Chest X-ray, PA view. Patient: 42 years old, sex M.
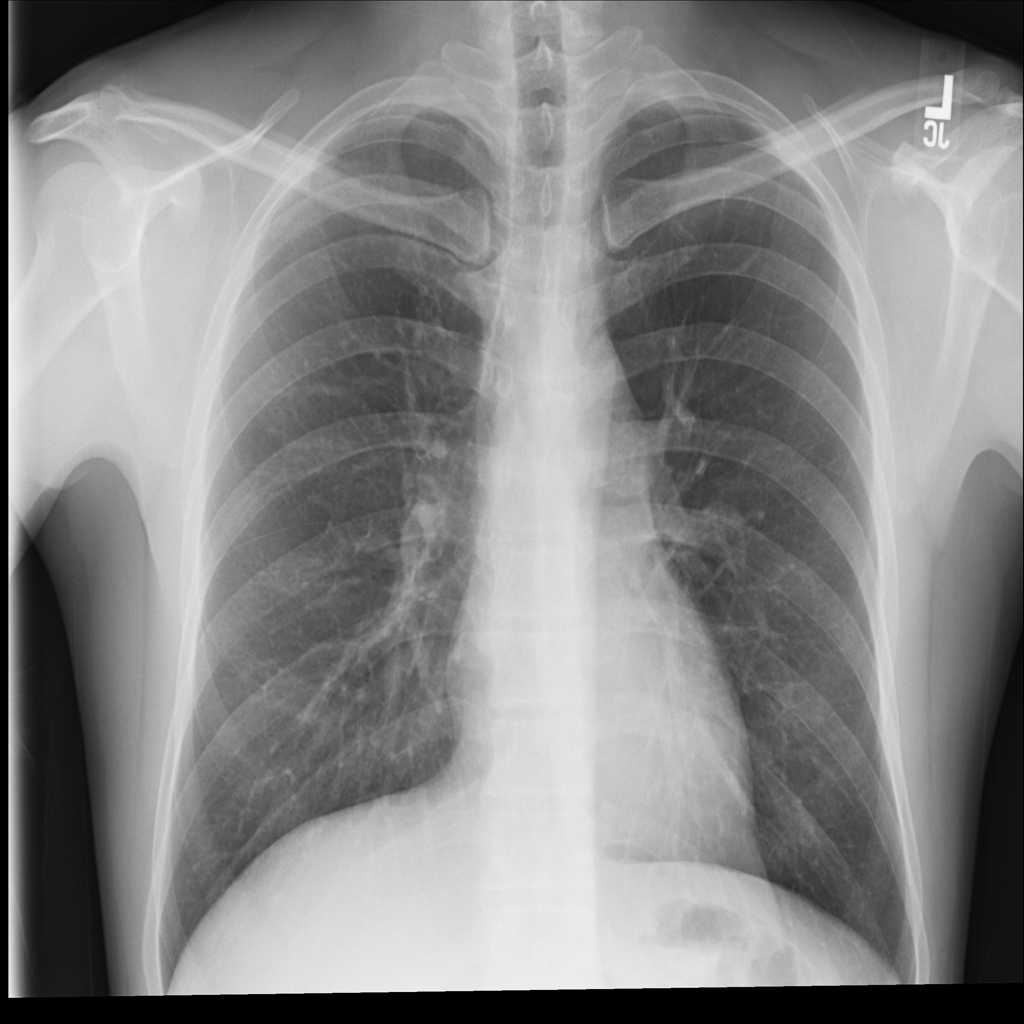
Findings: No Finding